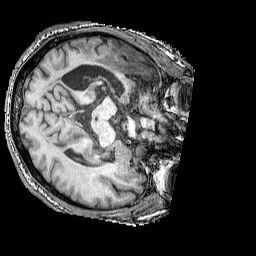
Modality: T1w
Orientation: axial
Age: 64
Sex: male
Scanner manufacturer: siemens
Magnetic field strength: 3 T
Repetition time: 2.25 s
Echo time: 0.00411 s